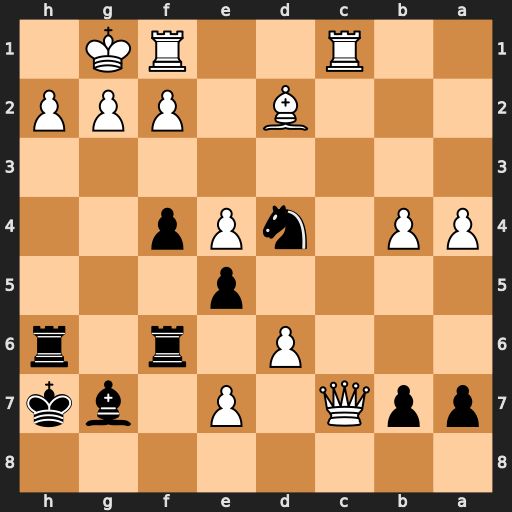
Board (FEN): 8/ppQ1P1bk/3P1r1r/4p3/PP1nPp2/8/3B1PPP/2R2RK1
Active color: b
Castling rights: -
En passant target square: -
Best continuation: Ne2+ Kh1 Rxh2+ Kxh2 Rh6#